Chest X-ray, AP view. Patient: 21 years old, sex M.
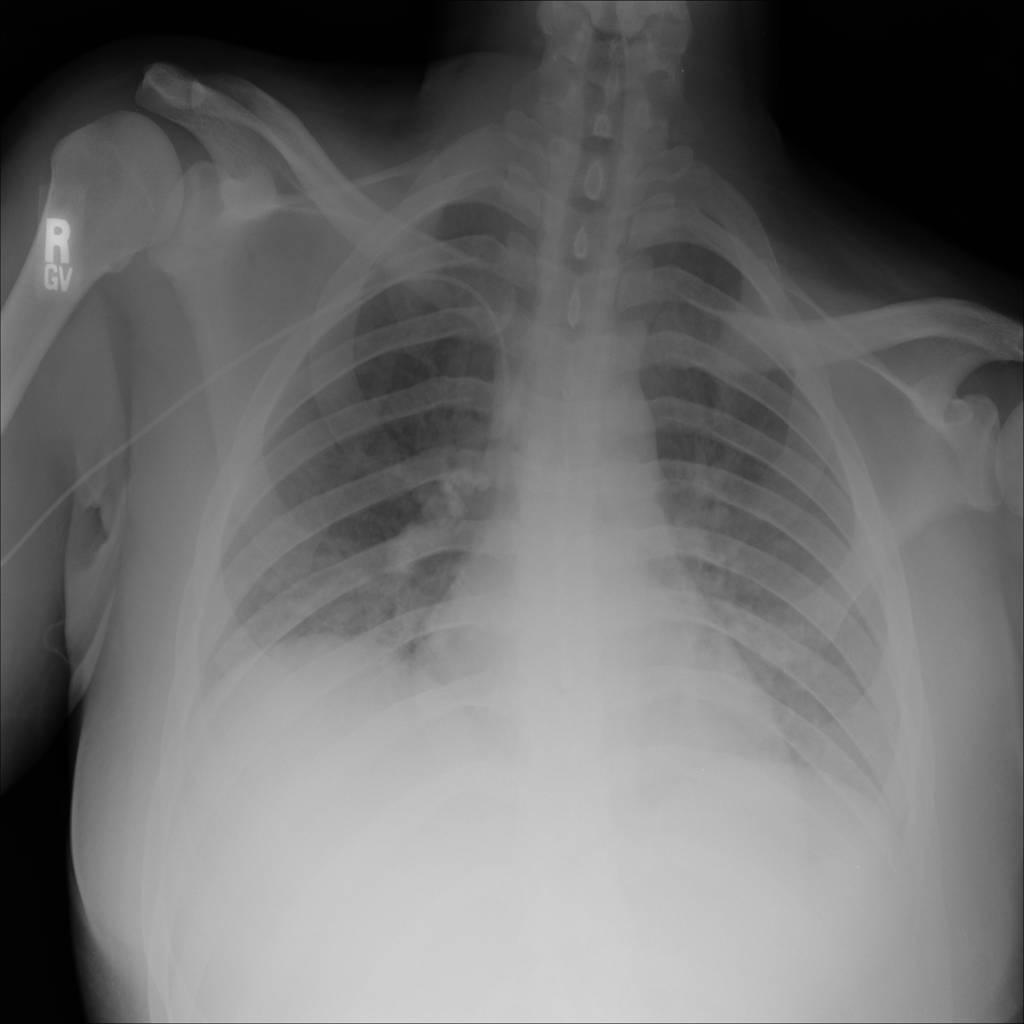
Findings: No Finding